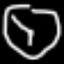
Label: clock